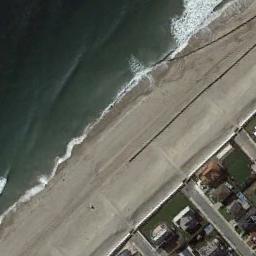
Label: beach